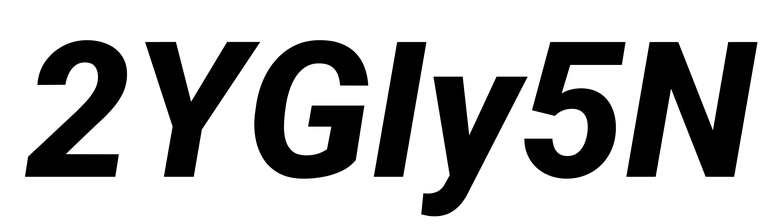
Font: Roboto-Italic_ExtraBold_Italic